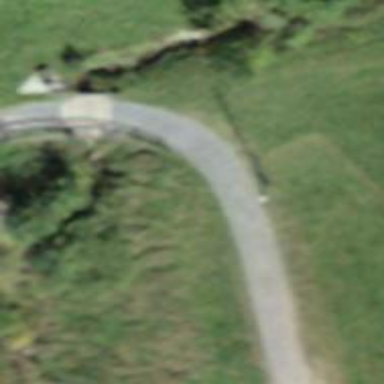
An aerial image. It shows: Pebblestone track with bridge.